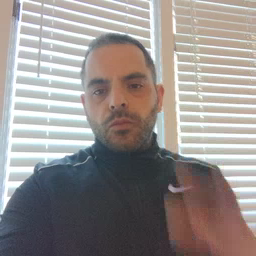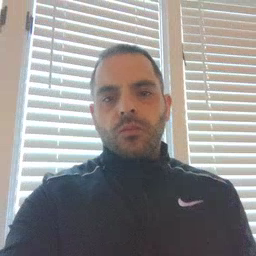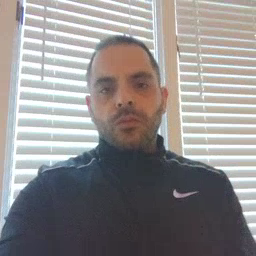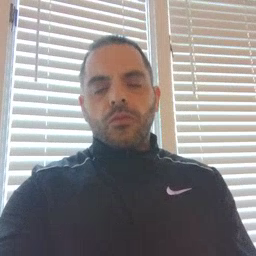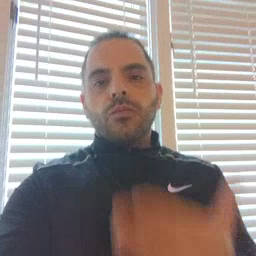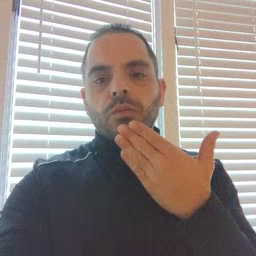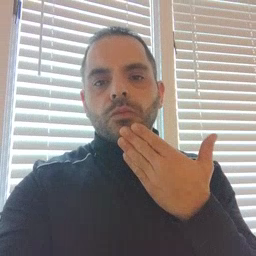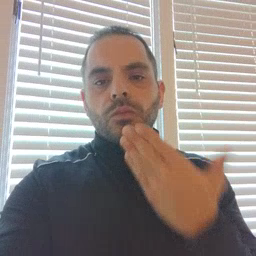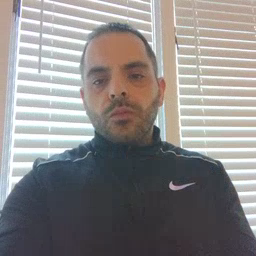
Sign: thankyou